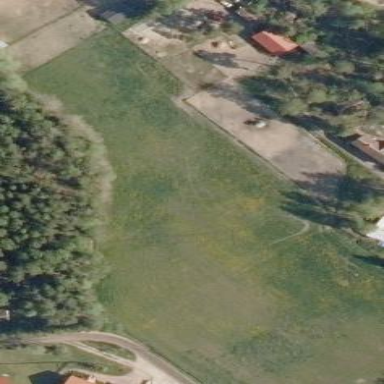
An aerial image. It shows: Meadow used as horse pasture.